Field crop: maize
Growth stage: 2
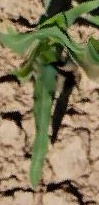
Species: maize